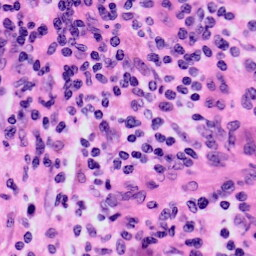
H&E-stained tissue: Skin